Interaction volume radius: 5 \u00c5
Interaction volume height: 45 \u00c5
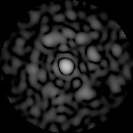
Disorder parameter: 0.8505